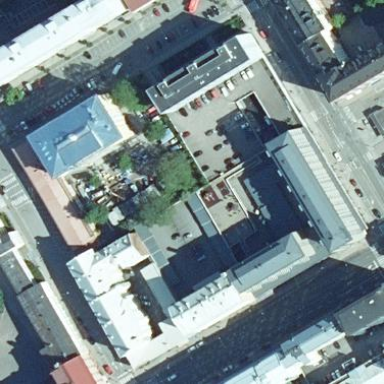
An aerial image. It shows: City block.